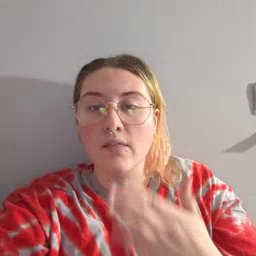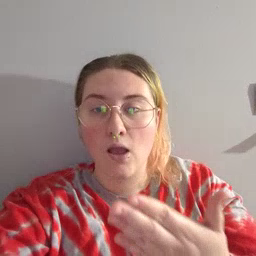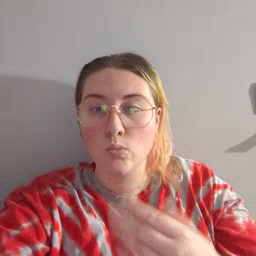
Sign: thankyou